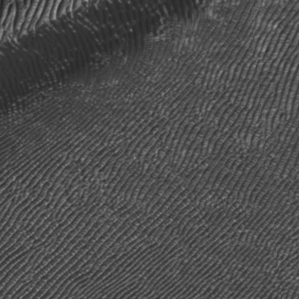
Label: frost